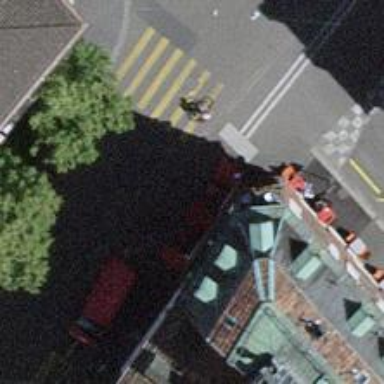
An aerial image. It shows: Restaurant.